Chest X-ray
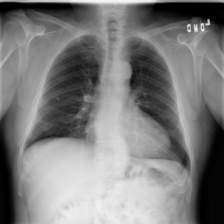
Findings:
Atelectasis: negative
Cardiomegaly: positive
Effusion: negative
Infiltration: negative
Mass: negative
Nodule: positive
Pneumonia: negative
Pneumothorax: negative
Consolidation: negative
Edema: negative
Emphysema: negative
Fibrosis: negative
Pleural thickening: negative
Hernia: negative